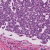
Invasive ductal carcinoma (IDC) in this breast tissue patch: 0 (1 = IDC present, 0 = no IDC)